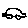
Label: car